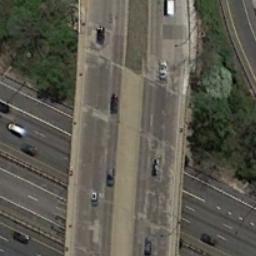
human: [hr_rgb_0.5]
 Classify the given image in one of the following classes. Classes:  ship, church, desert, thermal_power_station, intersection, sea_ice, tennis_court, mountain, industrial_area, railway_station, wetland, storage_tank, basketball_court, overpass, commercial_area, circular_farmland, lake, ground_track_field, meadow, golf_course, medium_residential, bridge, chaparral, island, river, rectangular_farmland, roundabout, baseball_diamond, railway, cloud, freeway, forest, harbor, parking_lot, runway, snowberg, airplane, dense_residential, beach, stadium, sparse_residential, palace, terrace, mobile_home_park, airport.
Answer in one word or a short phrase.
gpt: overpass